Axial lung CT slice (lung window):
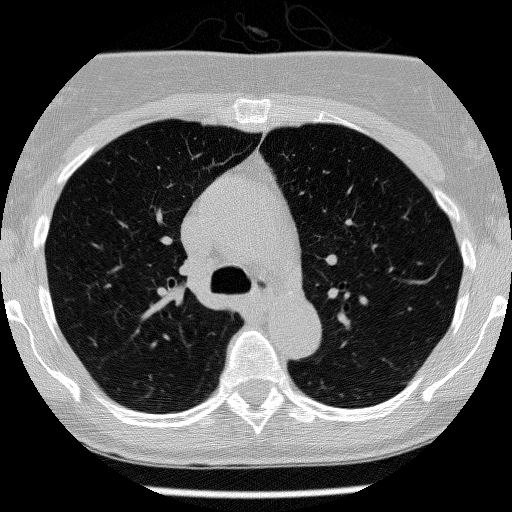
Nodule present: no